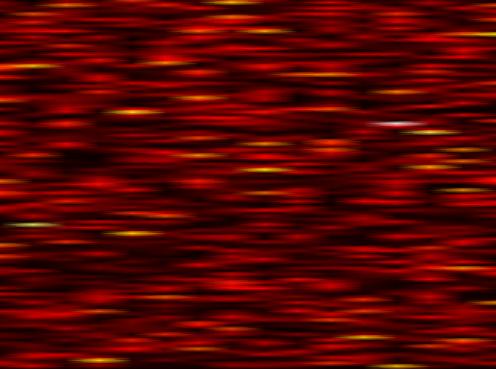
Label: WOLA